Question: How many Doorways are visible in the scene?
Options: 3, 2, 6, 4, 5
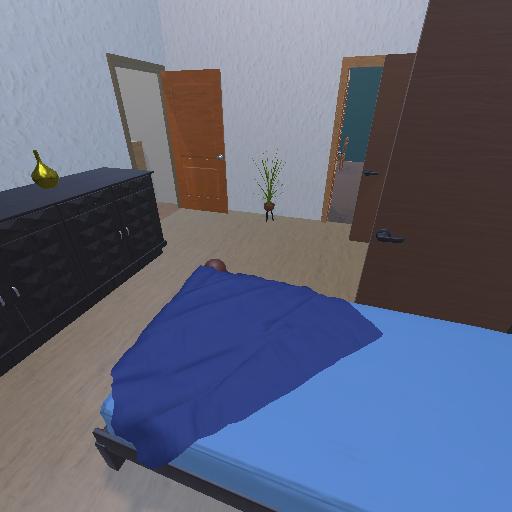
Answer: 3